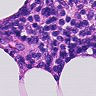
Metastatic tissue present: no